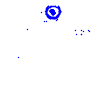
Particle: kaon